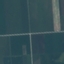
Land use / land cover class: AnnualCrop